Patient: sex F, age 86
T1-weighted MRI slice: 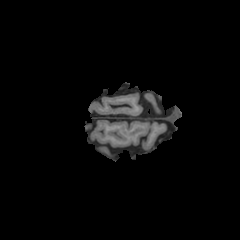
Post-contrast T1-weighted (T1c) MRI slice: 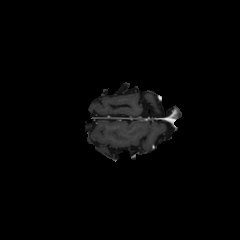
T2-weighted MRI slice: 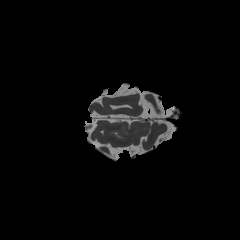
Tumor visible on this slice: no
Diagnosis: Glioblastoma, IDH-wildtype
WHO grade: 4